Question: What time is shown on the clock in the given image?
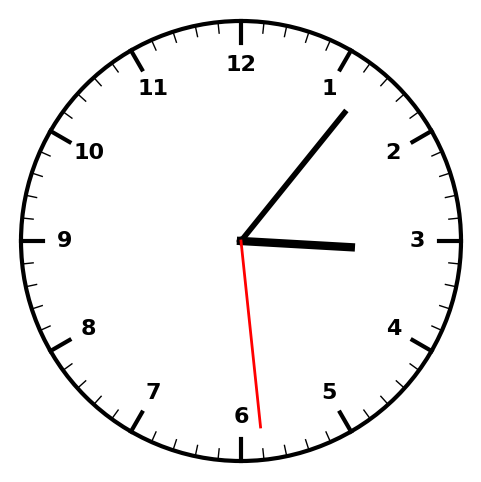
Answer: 03:06:29